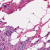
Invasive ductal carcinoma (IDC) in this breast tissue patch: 1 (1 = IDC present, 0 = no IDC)